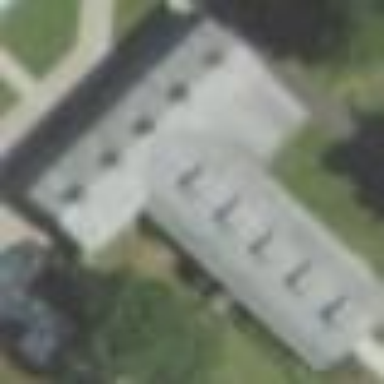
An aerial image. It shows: University building with gambrel roof design.